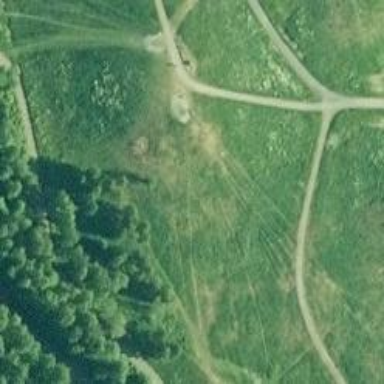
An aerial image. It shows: Disc golf basket.